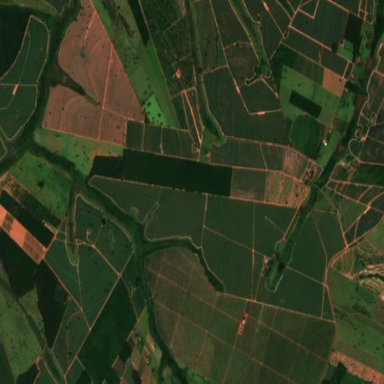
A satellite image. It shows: Farmland with sugarcane crops producing sugar cane.